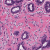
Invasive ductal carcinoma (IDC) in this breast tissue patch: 0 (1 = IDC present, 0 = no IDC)